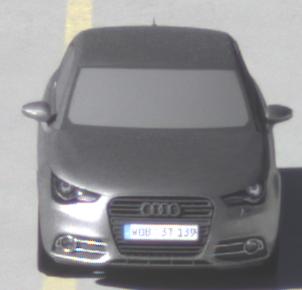
Make: Audi
Model: A1 Sportback 1.2 TFSI
Detailed model: A1 (8X) Sportback
Model produced from: 2012/03
Model produced until: 2014/11
Doors: 5
Color: gray
Road condition: wet road
Daytime: morning or afternoon
Contrast: high contrast